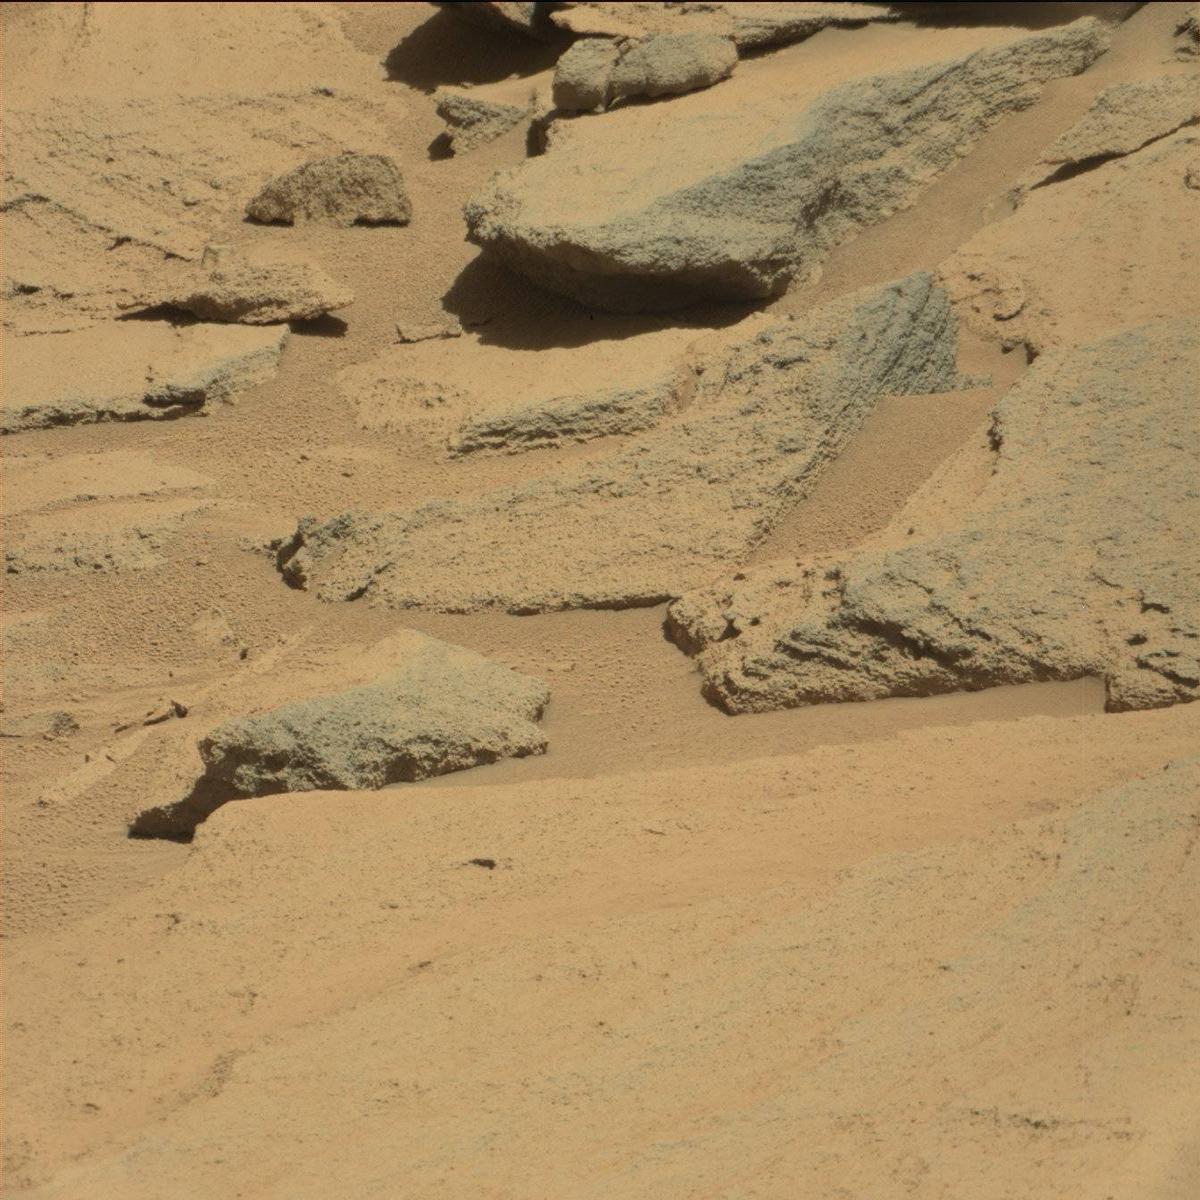
Terrain classes present: Bedrock, Rock, Sand / Soil